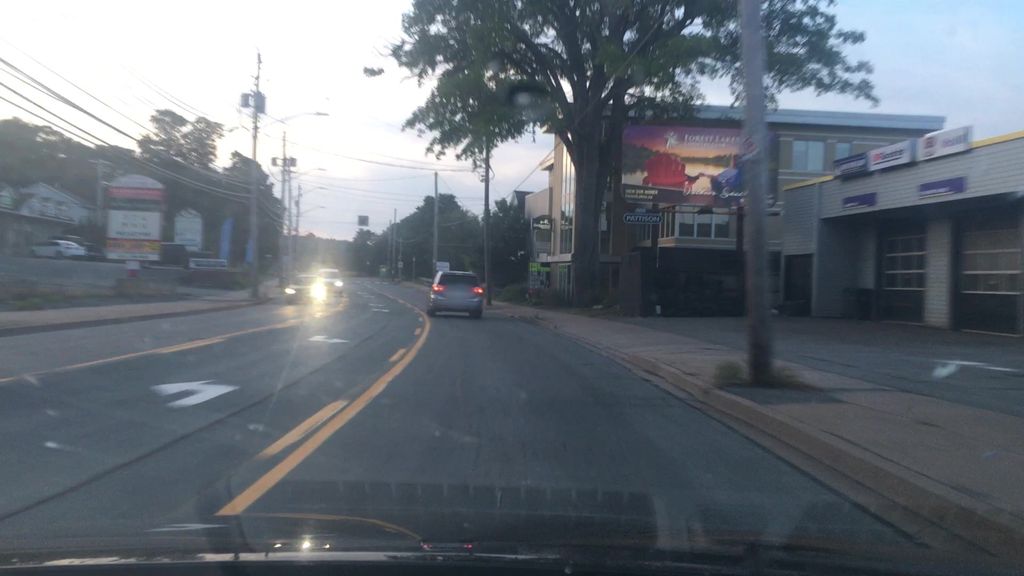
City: halifax